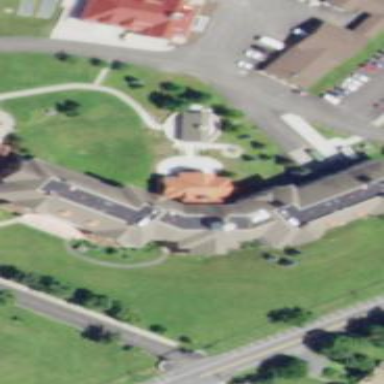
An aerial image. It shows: Nursing home building.